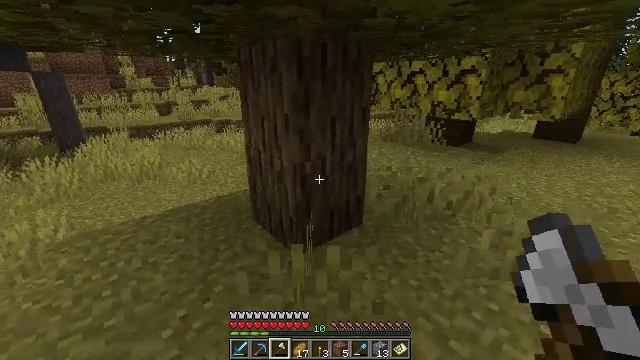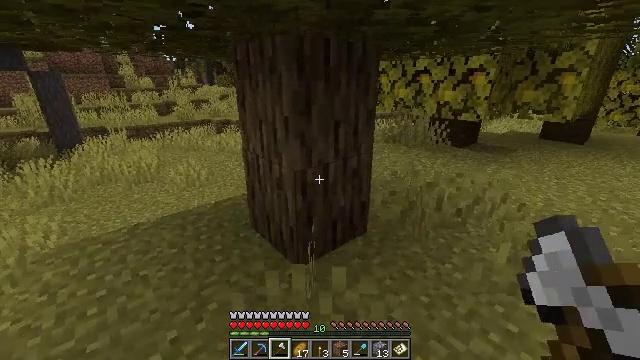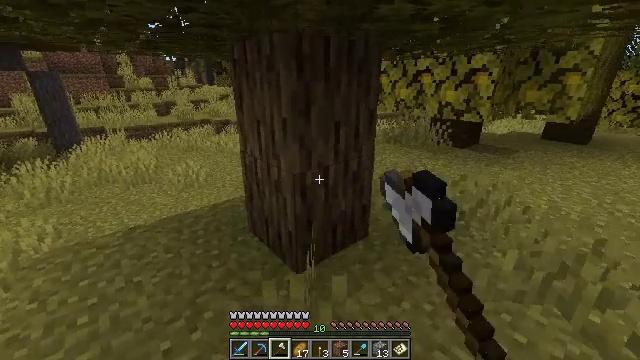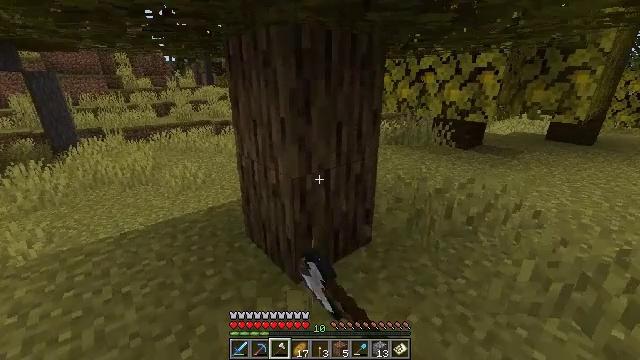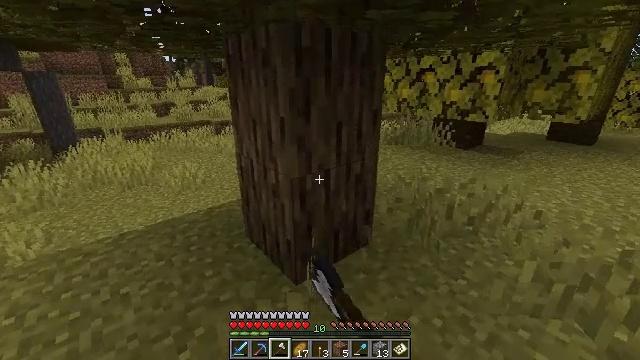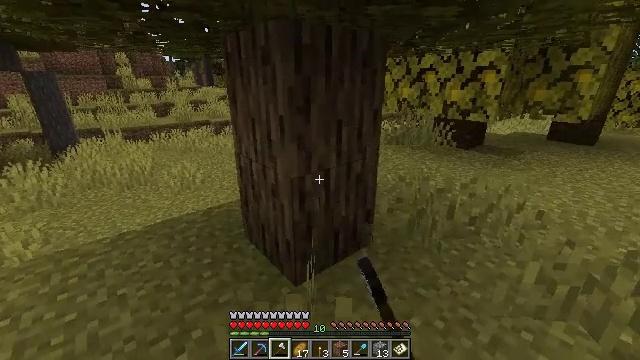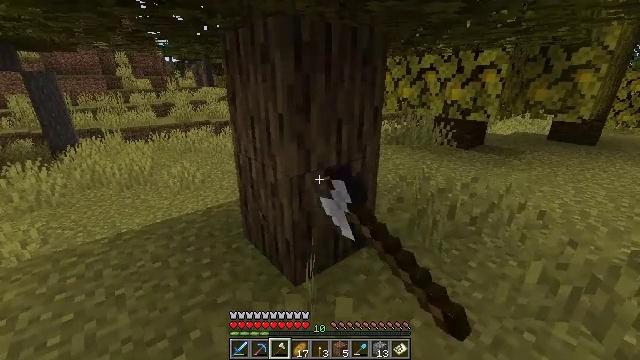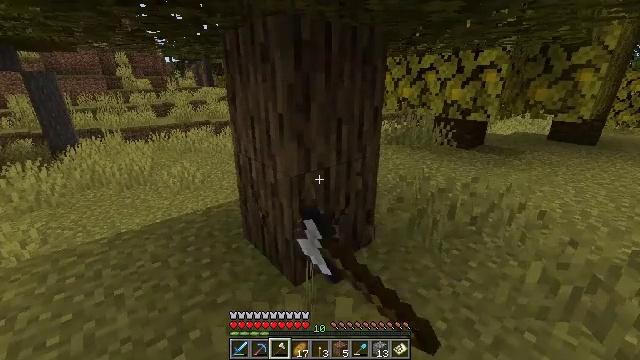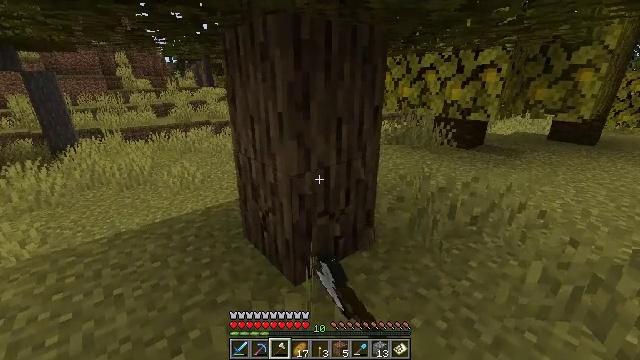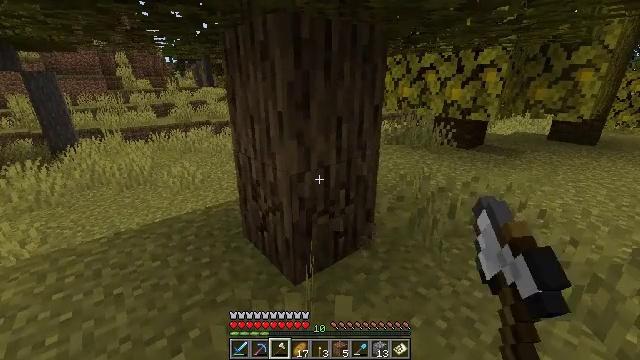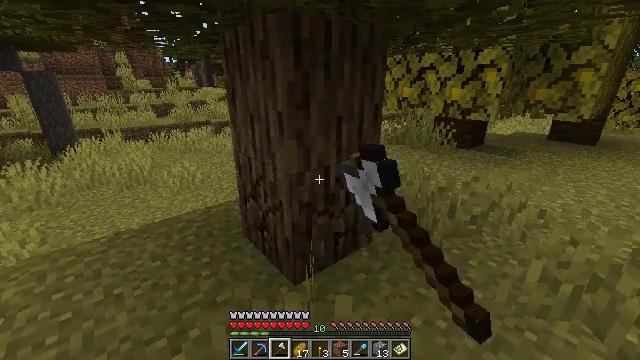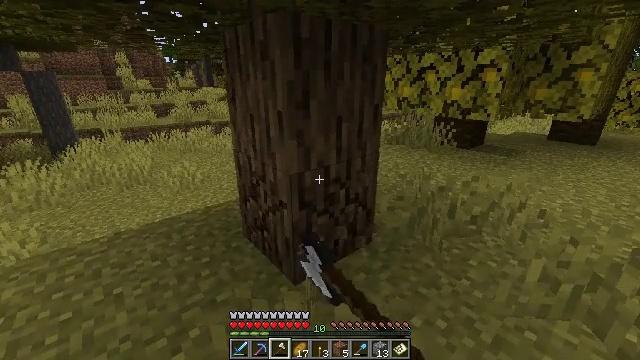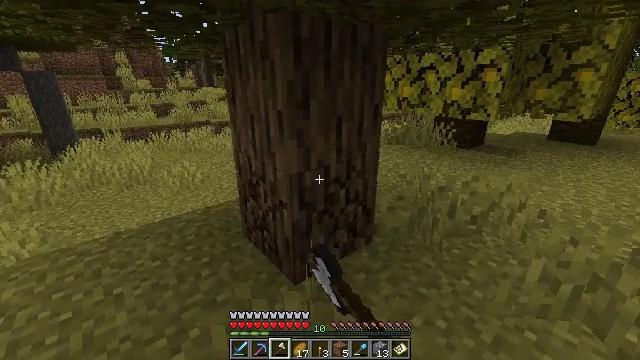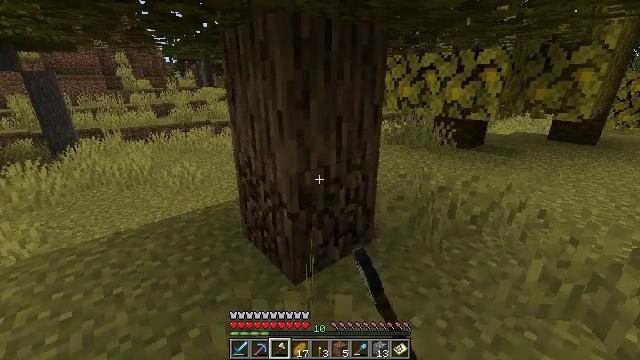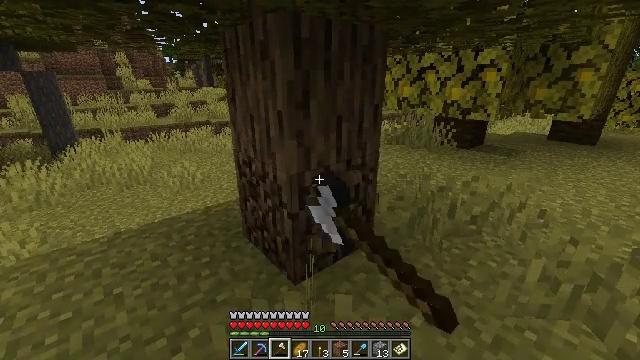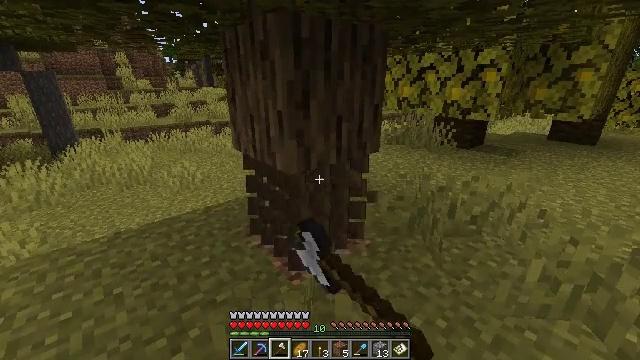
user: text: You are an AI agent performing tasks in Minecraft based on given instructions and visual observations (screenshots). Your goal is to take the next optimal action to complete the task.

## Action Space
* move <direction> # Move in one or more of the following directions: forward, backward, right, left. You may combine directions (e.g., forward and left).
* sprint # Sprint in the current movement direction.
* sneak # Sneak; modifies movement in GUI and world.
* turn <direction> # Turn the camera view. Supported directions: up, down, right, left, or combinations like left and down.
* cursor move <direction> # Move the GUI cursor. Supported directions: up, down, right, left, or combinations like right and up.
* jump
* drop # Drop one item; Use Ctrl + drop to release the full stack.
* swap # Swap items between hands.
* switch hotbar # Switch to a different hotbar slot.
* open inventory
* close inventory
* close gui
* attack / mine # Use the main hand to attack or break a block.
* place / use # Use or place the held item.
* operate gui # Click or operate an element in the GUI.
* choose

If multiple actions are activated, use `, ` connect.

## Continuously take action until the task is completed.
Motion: motion action
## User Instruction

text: Cut down the tree and harvest oak logs.
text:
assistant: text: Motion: move forward, attack / mine
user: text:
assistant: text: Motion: attack / mine
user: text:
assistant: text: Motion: attack / mine
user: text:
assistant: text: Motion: attack / mine
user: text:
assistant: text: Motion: attack / mine
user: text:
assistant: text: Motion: attack / mine
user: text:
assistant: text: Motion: attack / mine
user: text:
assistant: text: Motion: attack / mine
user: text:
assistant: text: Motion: attack / mine
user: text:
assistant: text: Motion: attack / mine
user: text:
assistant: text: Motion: attack / mine
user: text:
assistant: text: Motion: attack / mine
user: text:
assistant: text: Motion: attack / mine
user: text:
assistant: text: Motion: attack / mine
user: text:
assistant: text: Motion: attack / mine
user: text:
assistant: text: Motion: attack / mine
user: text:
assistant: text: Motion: attack / mine
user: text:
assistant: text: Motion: attack / mine
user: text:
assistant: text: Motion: attack / mine
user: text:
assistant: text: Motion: attack / mine
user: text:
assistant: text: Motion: attack / mine
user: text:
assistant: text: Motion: move forward, turn up, attack / mine
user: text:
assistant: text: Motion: move forward, turn left and up, attack / mine
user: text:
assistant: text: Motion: move forward, turn left and up, attack / mine
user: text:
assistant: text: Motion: move forward, turn left, attack / mine
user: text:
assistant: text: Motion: turn left and down, attack / mine
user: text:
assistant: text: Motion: attack / mine
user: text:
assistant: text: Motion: attack / mine
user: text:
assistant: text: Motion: attack / mine
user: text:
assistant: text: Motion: attack / mine